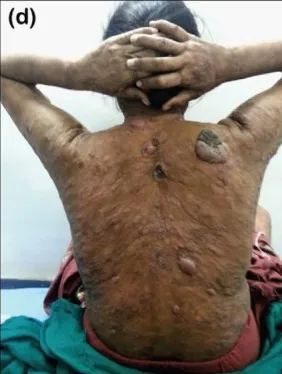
(d) The back view of the patient, showing papulonodular lesions, plaques, and some ulceration.
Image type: medical_photograph (skin_photograph)